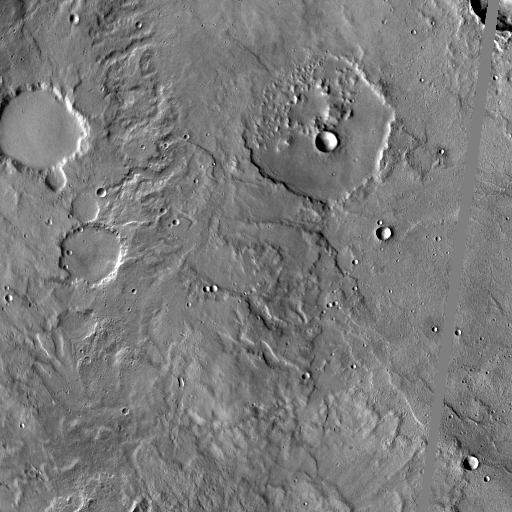
Crater classes present: Background, Other, Buried, Secondary